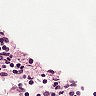
Metastatic tissue present: no